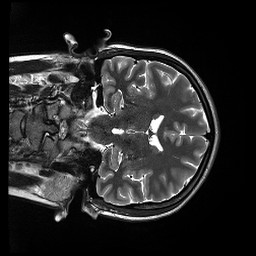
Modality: T2w
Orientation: coronal
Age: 19
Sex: female
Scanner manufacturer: siemens
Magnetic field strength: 3 T
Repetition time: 13.52 s
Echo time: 0.088 s